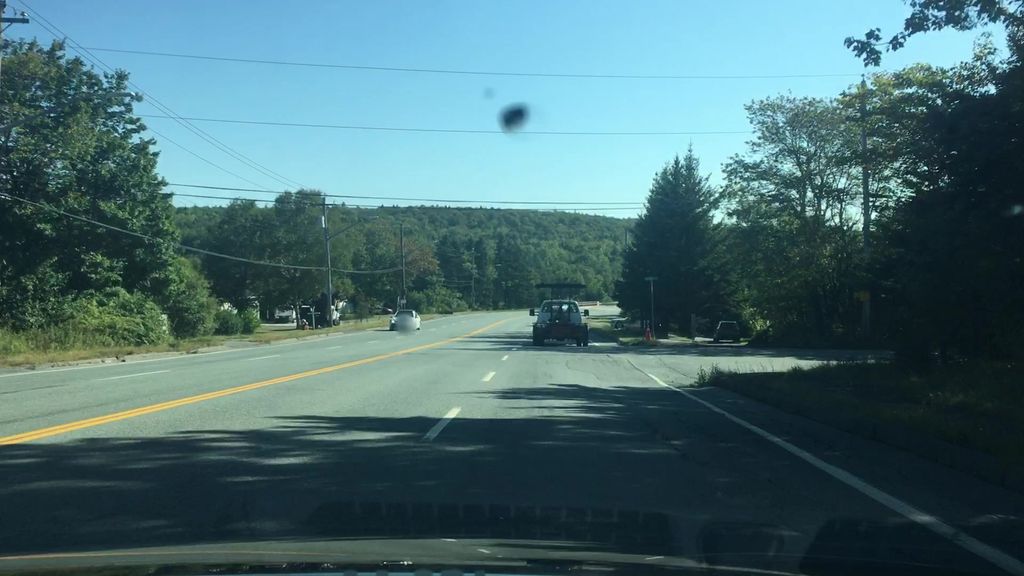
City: halifax